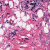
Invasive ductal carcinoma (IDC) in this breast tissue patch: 0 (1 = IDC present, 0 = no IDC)